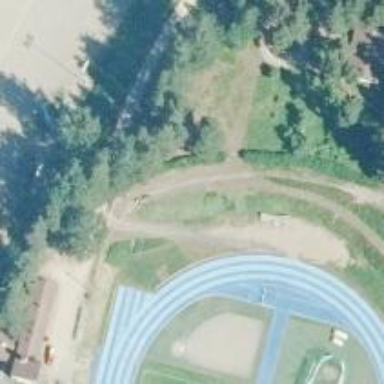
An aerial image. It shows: Nordic track for classic and skating.